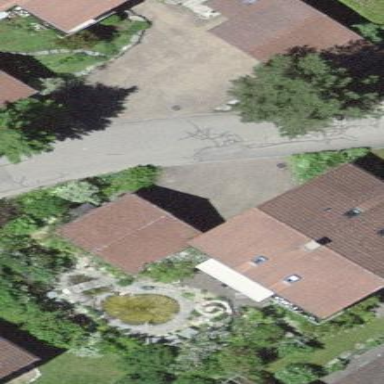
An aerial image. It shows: Residential building.